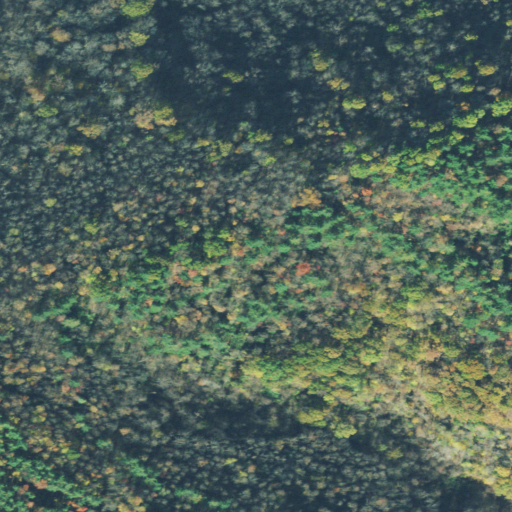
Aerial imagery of ridge(s) in Ohio named Harris Ridge containing deciduous forest, mixed forest, open development, and evergreen forest